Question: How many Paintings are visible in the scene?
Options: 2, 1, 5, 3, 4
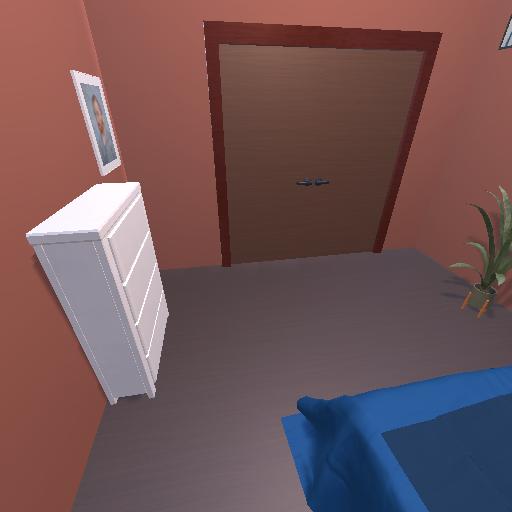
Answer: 2